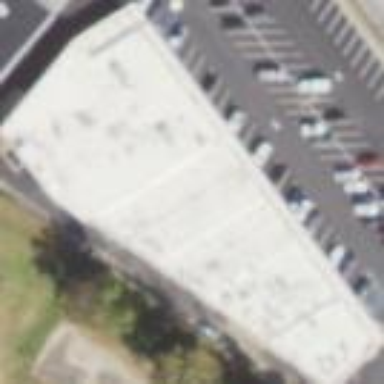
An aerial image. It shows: Retail building.